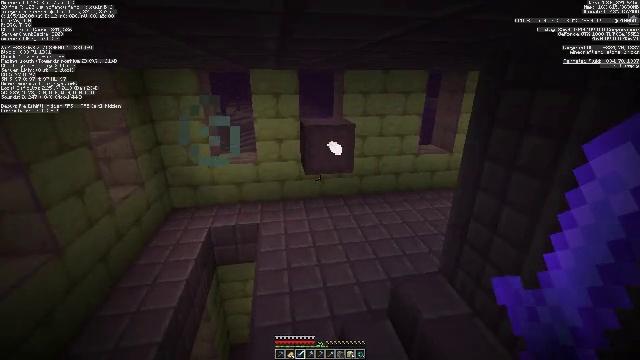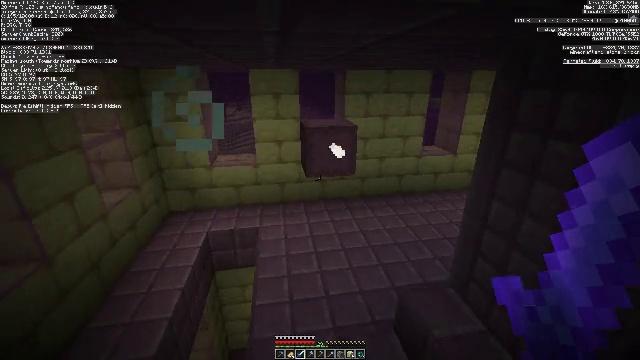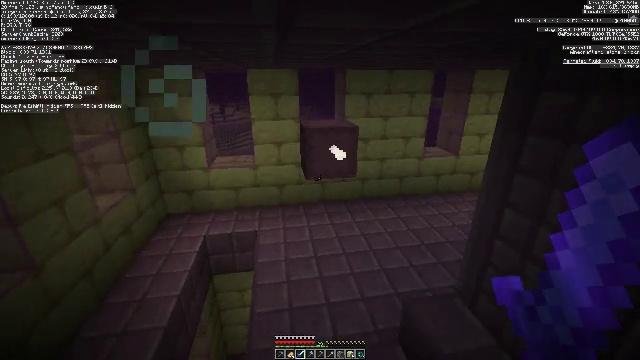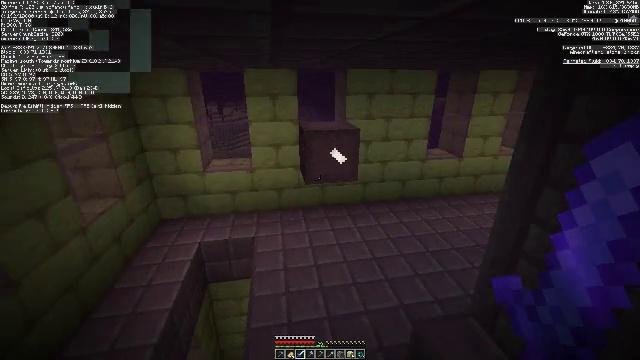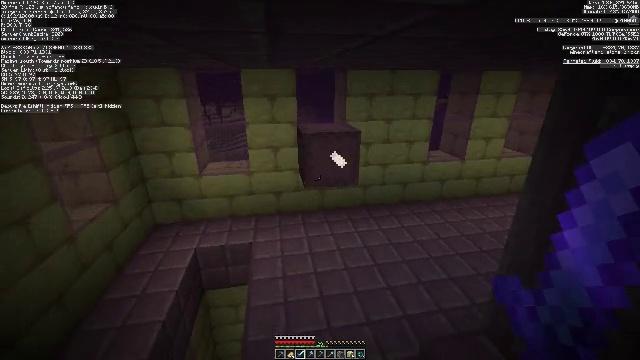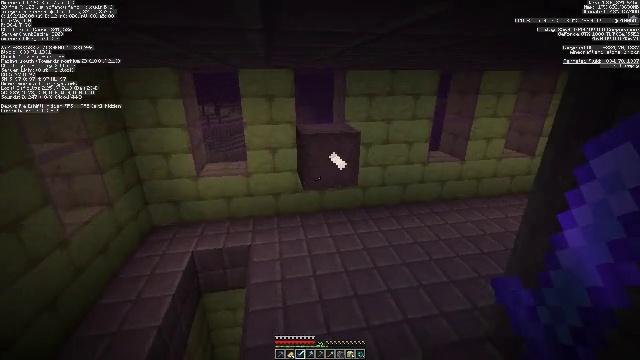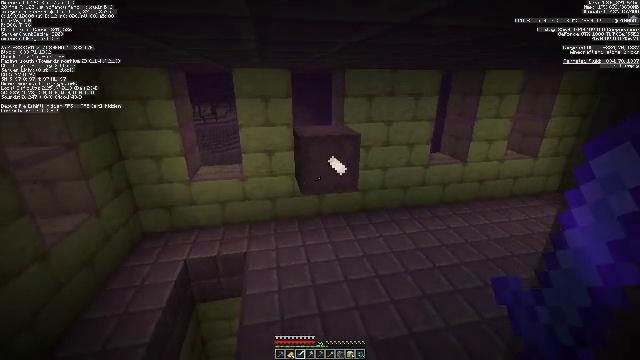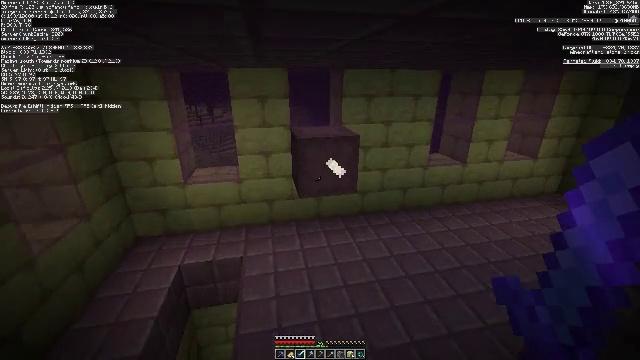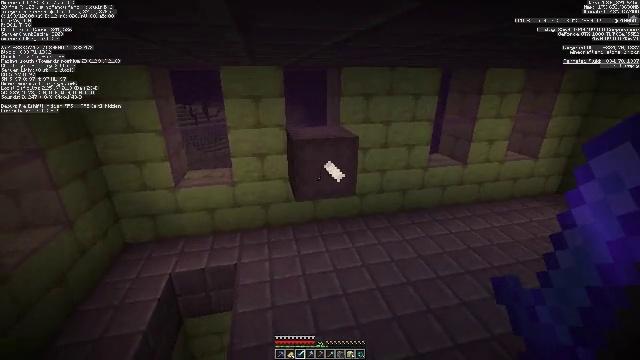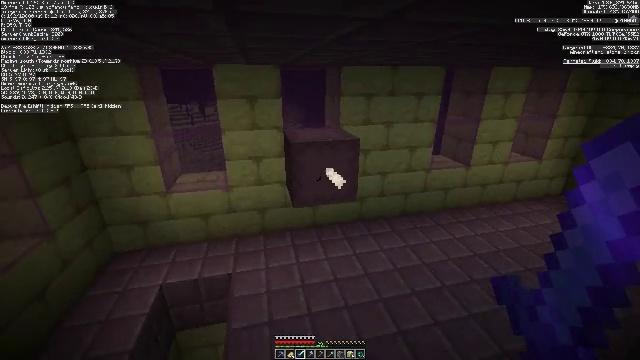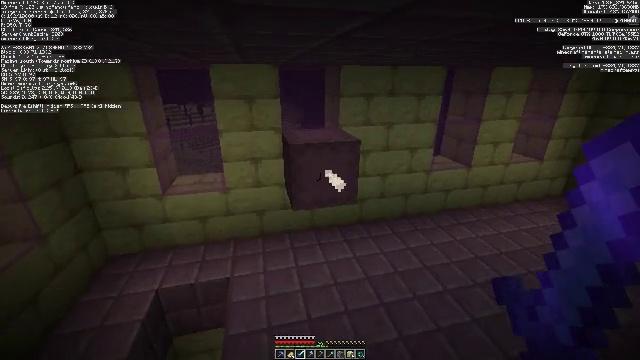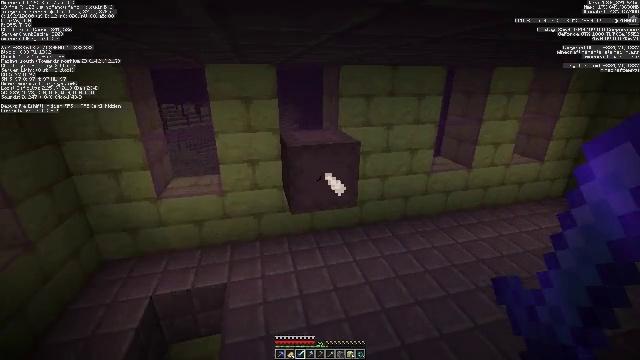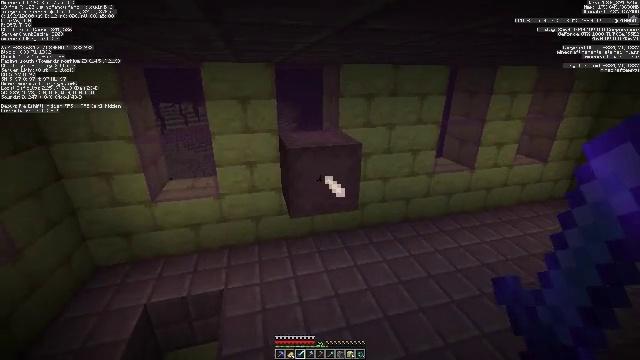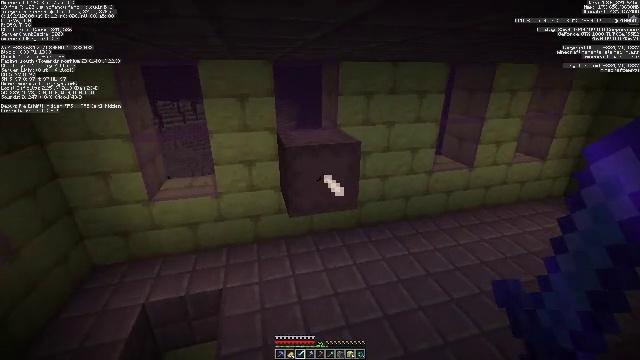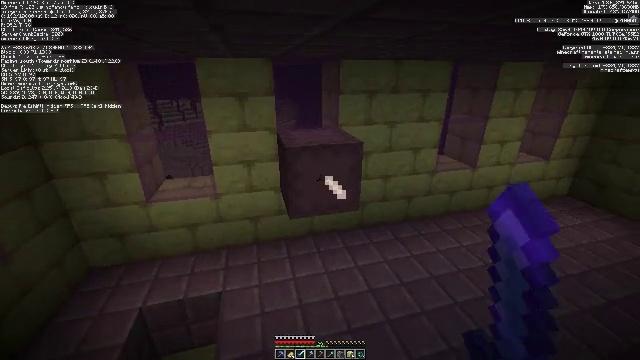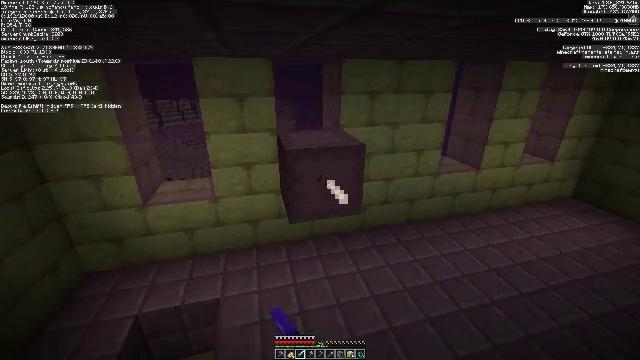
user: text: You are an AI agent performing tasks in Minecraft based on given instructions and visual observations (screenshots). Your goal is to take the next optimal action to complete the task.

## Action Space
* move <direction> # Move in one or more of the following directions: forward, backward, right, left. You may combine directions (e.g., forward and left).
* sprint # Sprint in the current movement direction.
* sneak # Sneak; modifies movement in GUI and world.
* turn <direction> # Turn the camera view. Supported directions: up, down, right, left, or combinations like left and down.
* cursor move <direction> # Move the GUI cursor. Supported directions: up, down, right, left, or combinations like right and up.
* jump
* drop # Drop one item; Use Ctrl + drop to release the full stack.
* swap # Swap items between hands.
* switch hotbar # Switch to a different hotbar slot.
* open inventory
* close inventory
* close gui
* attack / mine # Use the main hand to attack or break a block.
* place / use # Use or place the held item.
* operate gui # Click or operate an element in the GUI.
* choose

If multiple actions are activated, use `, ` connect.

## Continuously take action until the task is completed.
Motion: motion action
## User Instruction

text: Kill the shulker.
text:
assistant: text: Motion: move forward
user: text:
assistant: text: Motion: move forward
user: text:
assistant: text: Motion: move forward
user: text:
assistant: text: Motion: move forward
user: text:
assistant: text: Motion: move forward
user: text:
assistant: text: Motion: move forward
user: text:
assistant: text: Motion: no_op
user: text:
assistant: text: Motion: no_op
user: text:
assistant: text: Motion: no_op
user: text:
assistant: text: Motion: no_op
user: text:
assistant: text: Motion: no_op
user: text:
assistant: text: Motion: no_op
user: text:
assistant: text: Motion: attack / mine
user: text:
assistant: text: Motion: attack / mine
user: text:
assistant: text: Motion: attack / mine
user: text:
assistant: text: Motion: no_op
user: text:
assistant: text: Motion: no_op
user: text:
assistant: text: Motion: no_op
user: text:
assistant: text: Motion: no_op
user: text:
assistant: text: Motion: no_op
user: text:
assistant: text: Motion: no_op
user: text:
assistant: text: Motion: no_op
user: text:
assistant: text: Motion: no_op
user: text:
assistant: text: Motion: no_op
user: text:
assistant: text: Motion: turn right and down
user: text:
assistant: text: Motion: turn right
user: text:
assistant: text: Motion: turn right
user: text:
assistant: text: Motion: no_op
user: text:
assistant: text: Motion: no_op
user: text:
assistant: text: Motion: no_op